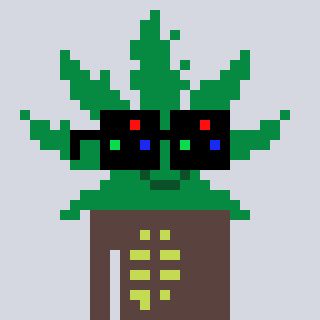
a pixel art character with square black sunglasses, a weed-shaped head and a darkbrown-colored body on a cool background